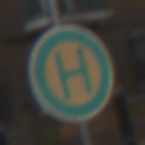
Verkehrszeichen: Haltestelle
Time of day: MorningAfternoon
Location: Outdoor (Urban)
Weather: Overcast
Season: NotSpecified
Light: Natural